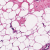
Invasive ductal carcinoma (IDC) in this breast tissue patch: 0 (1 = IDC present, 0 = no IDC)